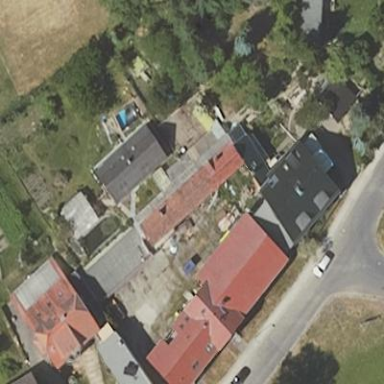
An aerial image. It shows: Shed.